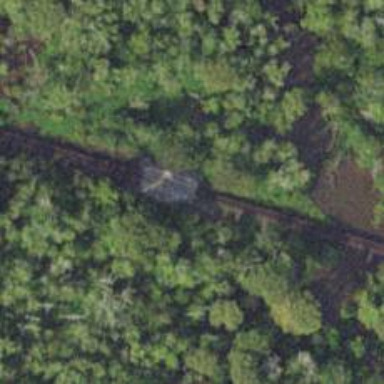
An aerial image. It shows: Viaduct bridge over railway tracks.